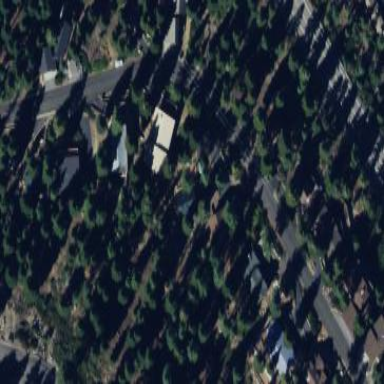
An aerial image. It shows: Evergreen woodland with needle-leaved trees.